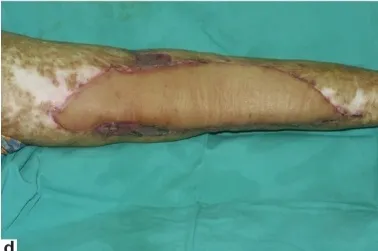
Two weeks post secondary suturing of the wound.
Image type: medical_photograph (other_medical_photograph)